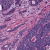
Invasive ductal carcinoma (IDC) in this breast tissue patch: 1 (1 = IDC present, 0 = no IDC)